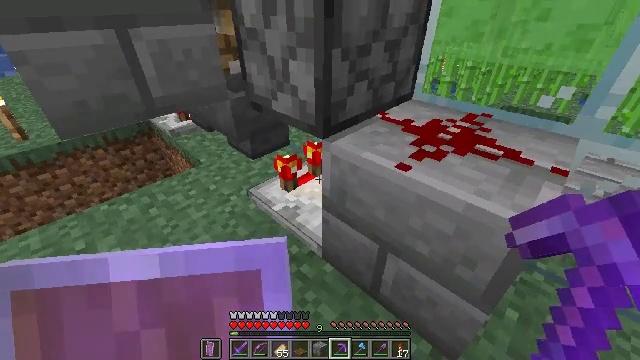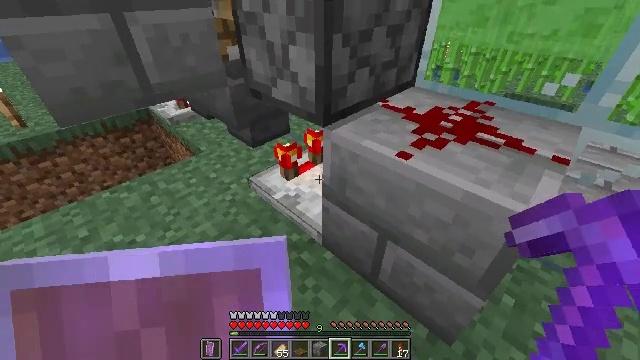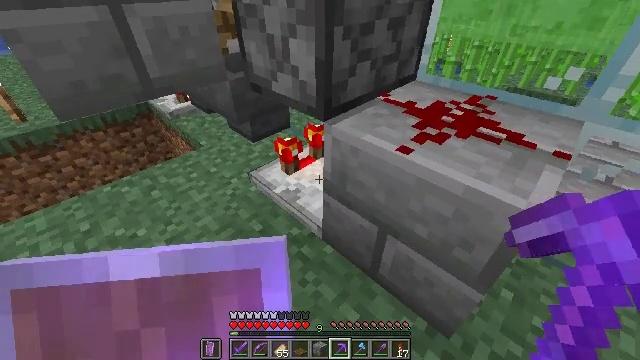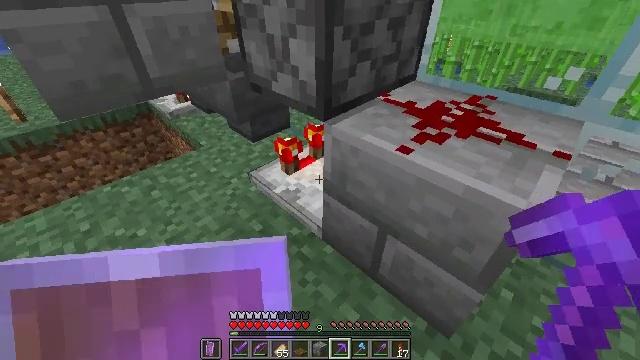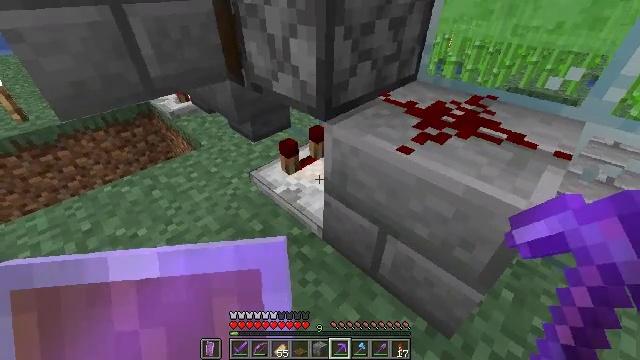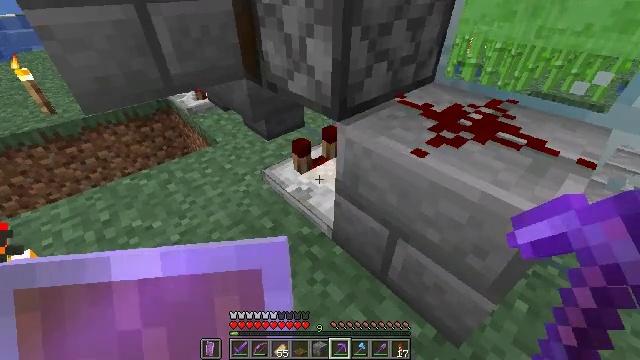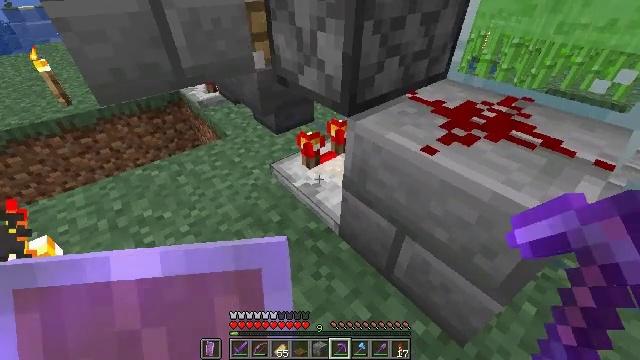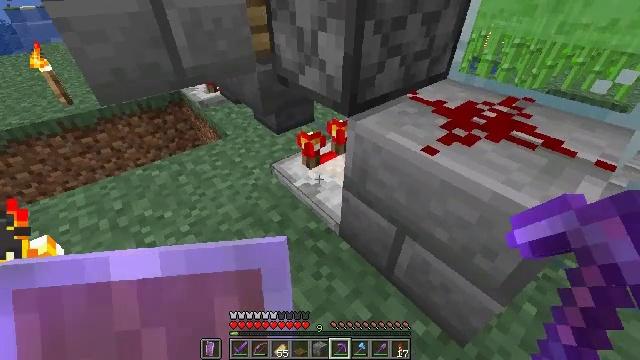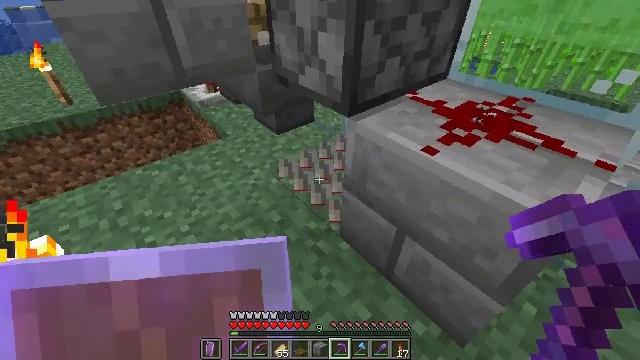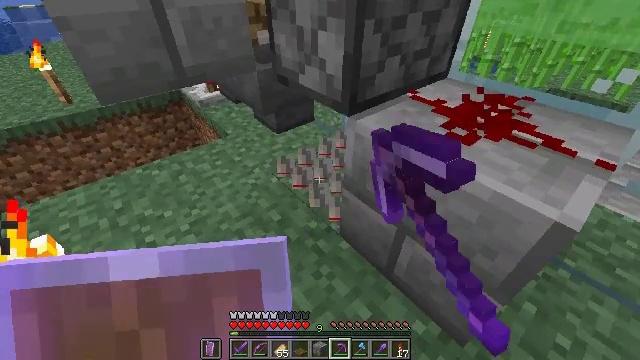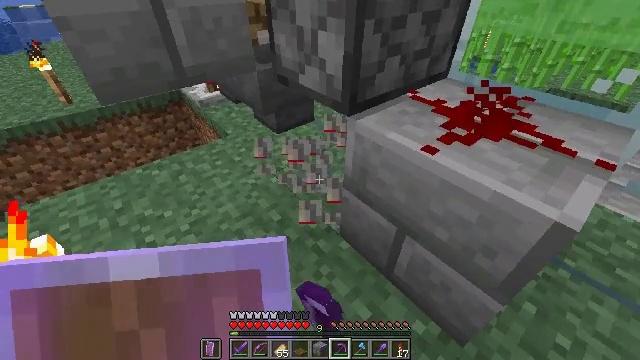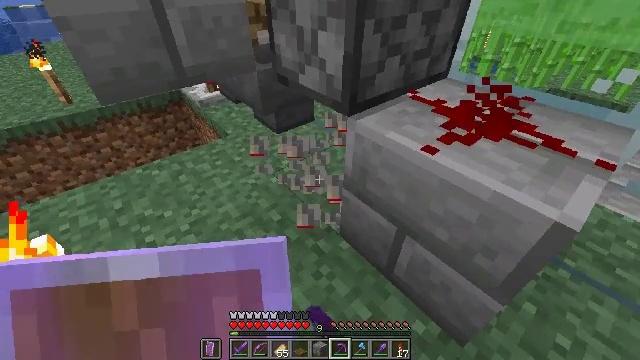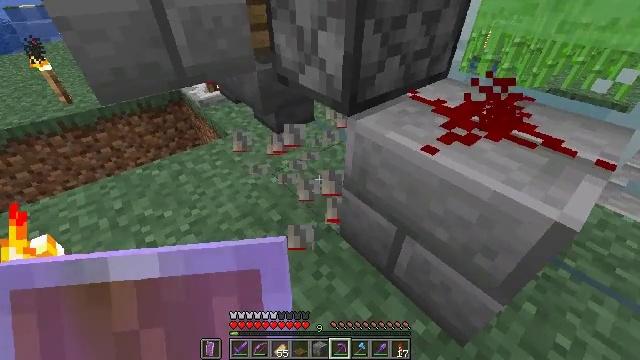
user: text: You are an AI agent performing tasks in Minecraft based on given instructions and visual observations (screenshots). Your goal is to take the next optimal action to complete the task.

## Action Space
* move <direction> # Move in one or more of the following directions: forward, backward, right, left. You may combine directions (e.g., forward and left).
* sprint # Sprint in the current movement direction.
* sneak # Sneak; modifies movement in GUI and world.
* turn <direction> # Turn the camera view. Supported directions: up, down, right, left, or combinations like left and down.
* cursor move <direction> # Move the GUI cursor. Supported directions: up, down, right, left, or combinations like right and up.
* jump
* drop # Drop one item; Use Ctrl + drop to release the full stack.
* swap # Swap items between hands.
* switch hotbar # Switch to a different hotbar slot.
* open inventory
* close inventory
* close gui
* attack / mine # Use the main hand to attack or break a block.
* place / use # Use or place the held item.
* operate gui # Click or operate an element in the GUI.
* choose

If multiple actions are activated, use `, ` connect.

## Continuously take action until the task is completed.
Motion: motion action
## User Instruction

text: Retrieve the comparator by mining it.
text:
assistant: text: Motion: turn down
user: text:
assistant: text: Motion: turn down
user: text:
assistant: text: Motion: no_op
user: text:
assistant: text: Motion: no_op
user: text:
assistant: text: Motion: turn left
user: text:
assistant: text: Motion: turn left and down
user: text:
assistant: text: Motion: no_op
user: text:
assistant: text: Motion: attack / mine
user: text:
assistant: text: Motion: attack / mine
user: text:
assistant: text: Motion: no_op
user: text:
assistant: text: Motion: no_op
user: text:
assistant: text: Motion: no_op
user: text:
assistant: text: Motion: no_op